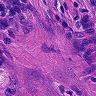
Metastatic tissue present: yes